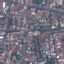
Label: Residential